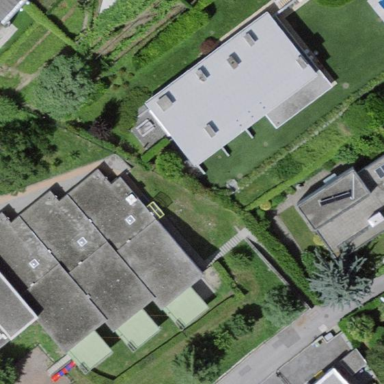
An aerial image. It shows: School building.